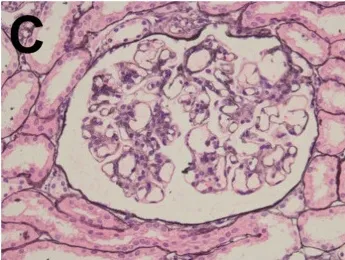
Histopathology of the renal biopsy specimen. (C) PASM (x 400) staining revealed marked dilatation of the capillary lumina with lipoprotein thrombi.
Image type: pathology (methenamine_silver)